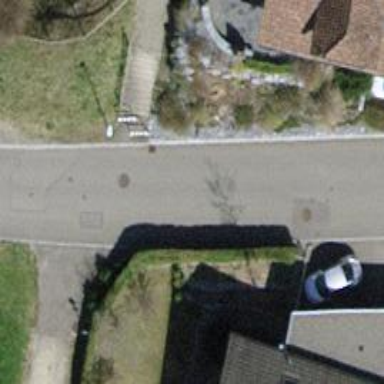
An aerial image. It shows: Asphalt road in residential area.